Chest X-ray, AP view. Patient: 69 years old, sex F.
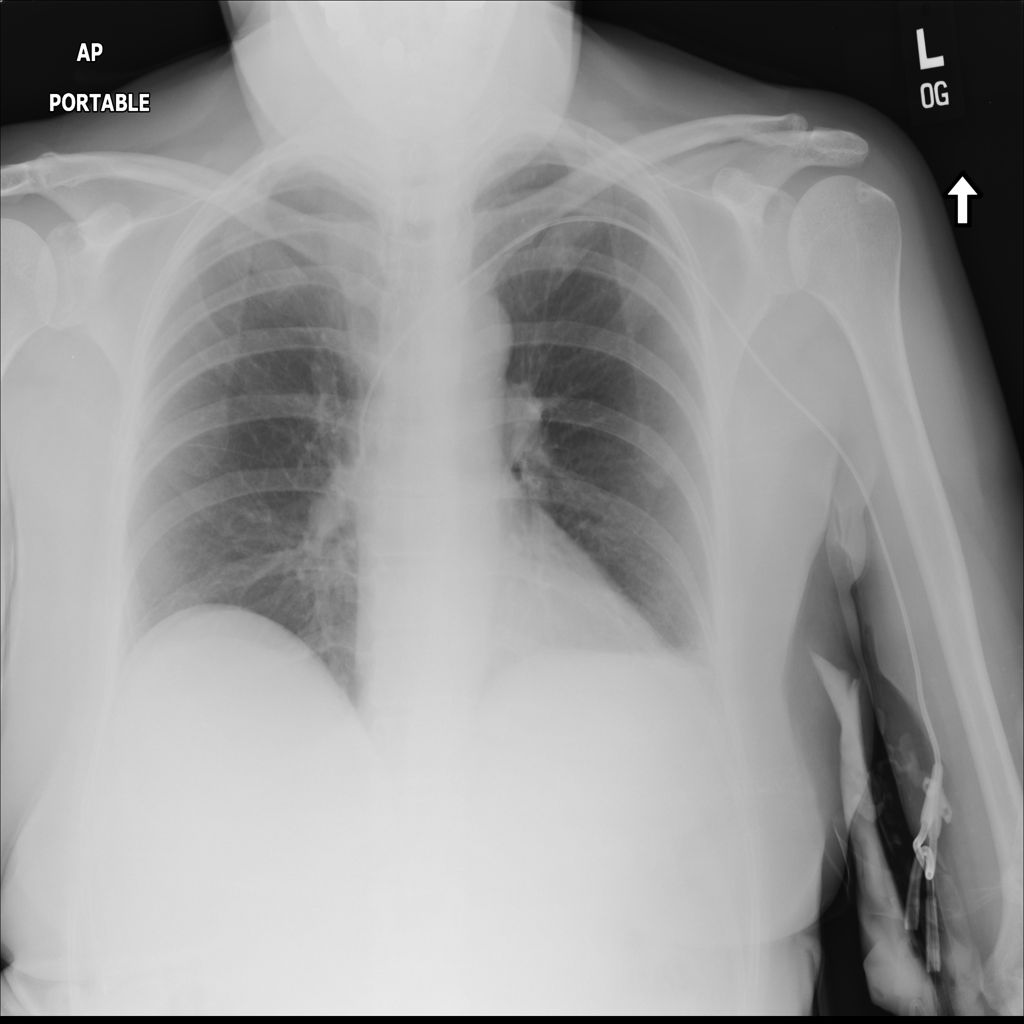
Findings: No Finding